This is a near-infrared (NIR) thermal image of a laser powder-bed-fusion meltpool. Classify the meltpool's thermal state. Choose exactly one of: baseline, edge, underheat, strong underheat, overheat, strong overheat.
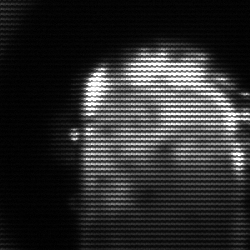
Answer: baseline